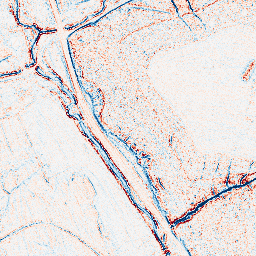
Category: edge_preserving
Decomposition family: bilateral
Decomposition parameters: d: 5
sigma_color: 100
sigma_space: 100
Upsampling method: sinc_hamming
Upsampling parameters: scale: 4
kernel_size: 16
Upsampling scale: 4